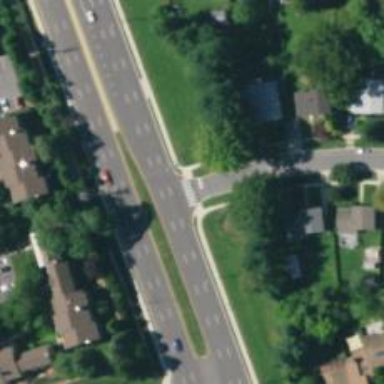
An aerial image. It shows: Unmarked crossing on footway.